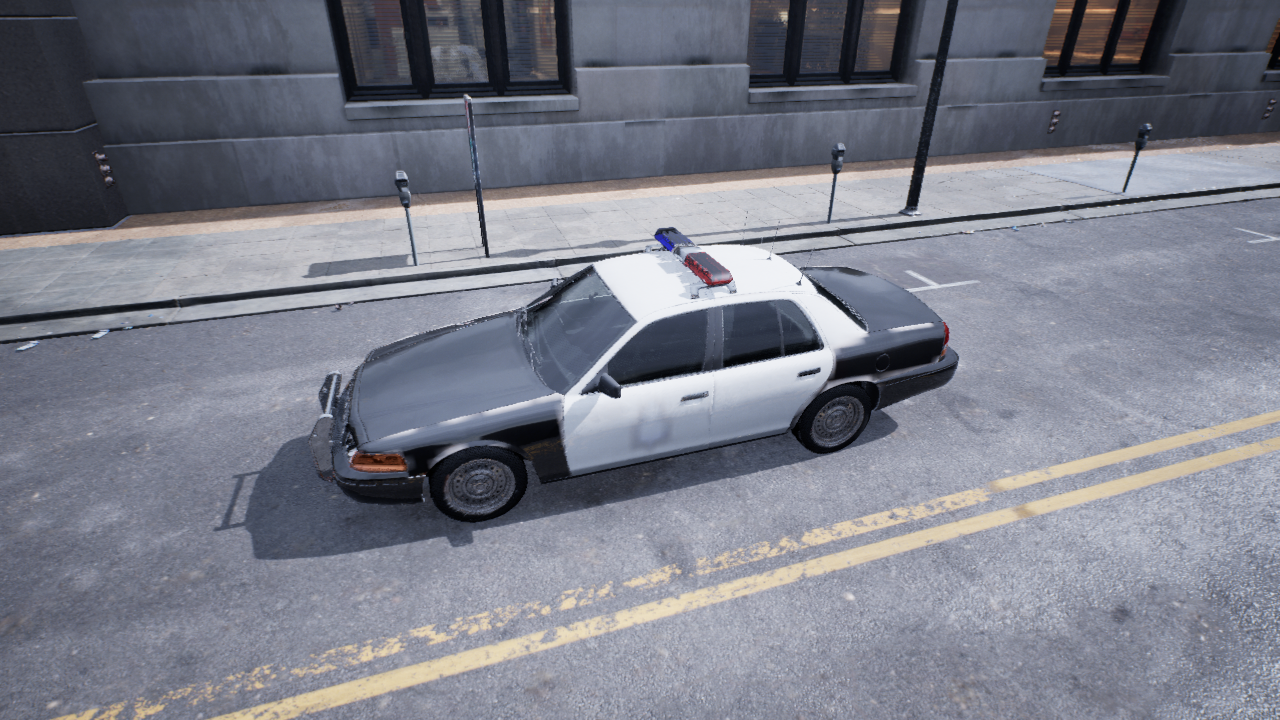
Venue: downtown
Lighting: overcast
Vehicle rig: sedan